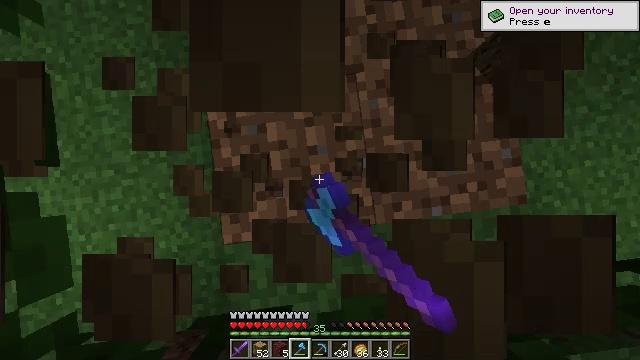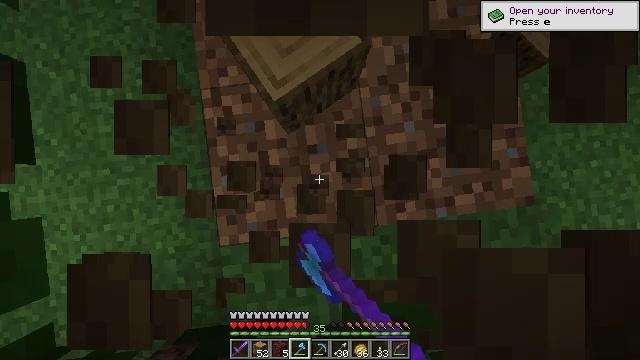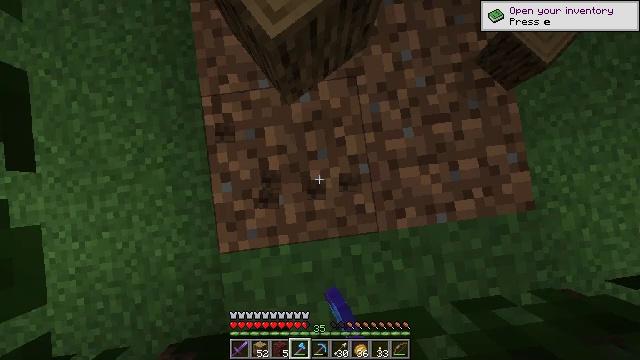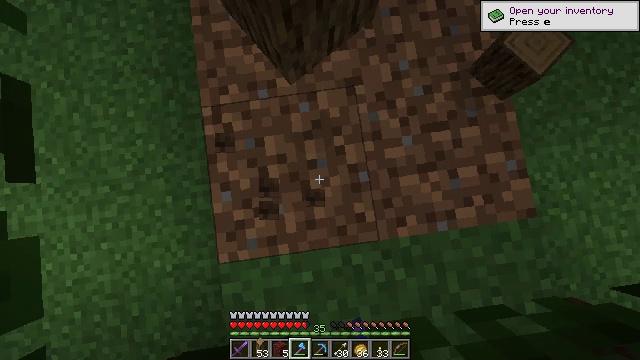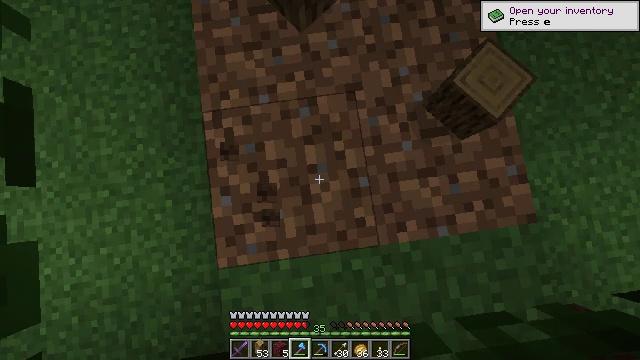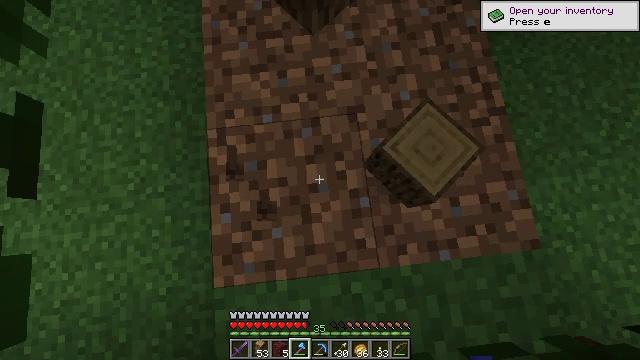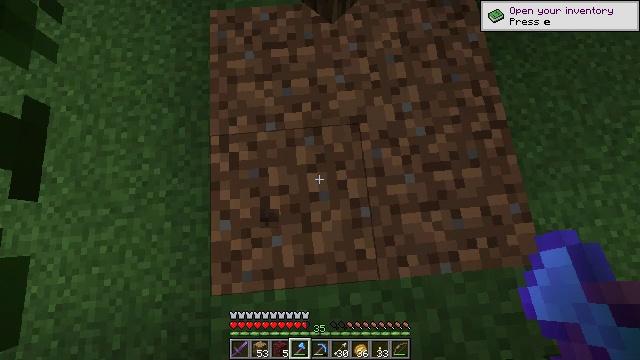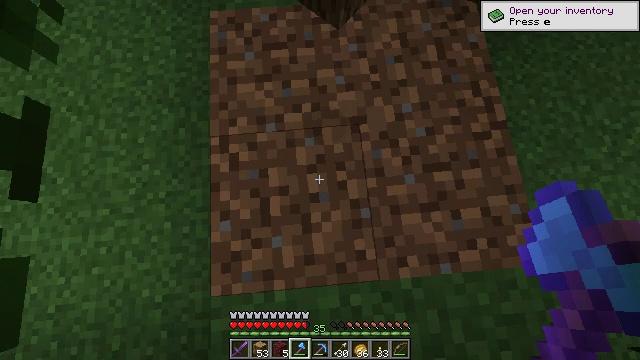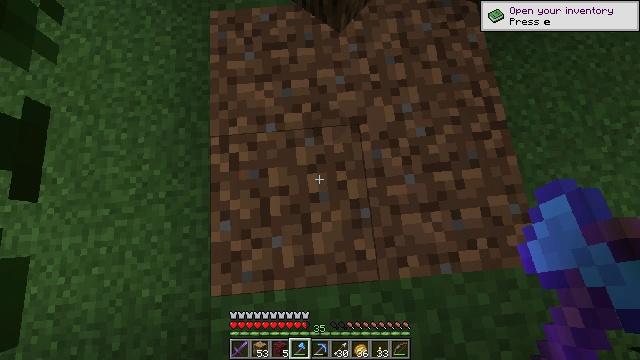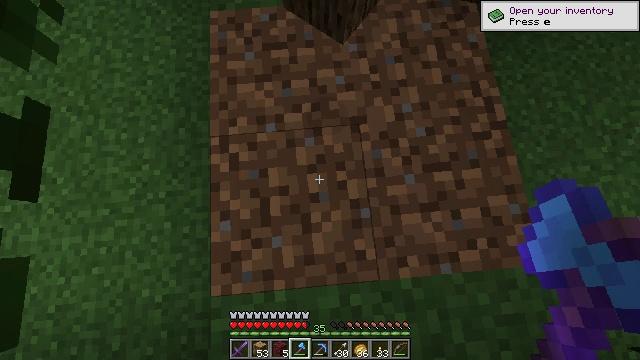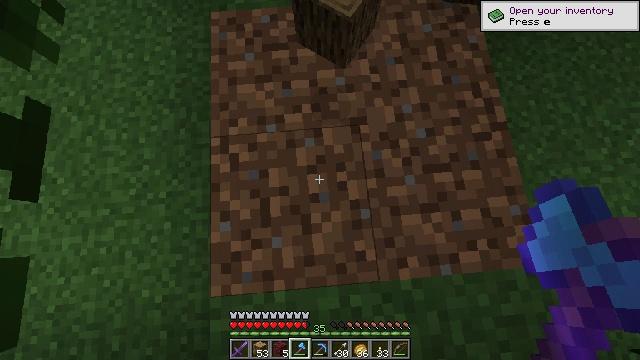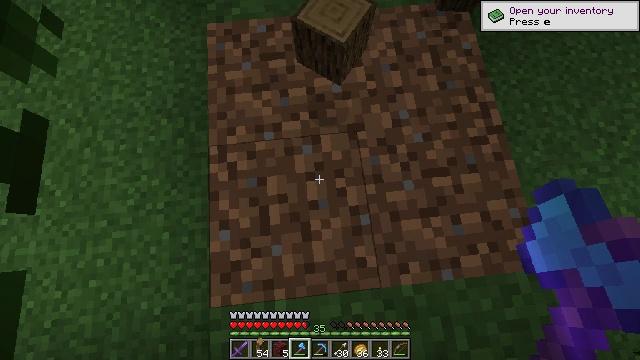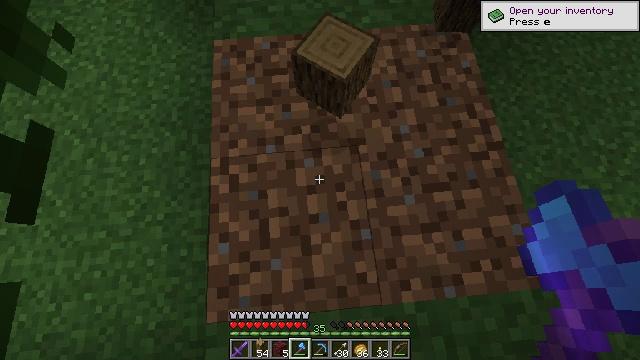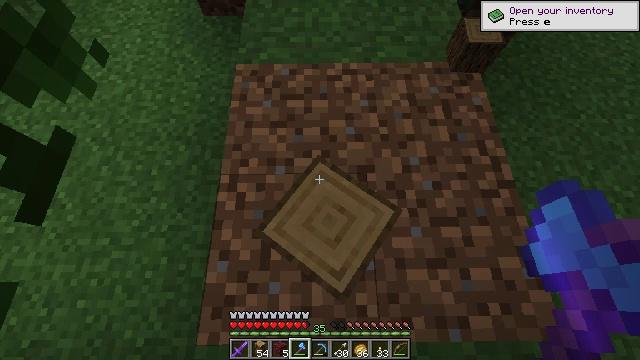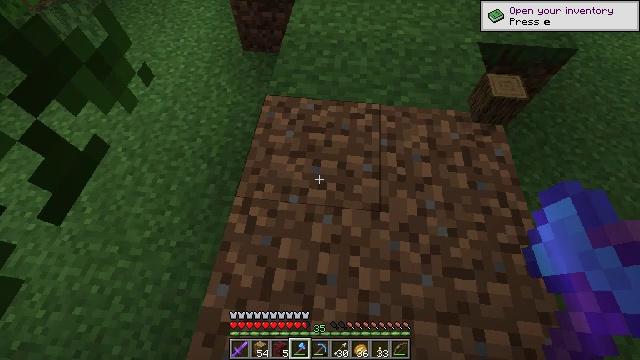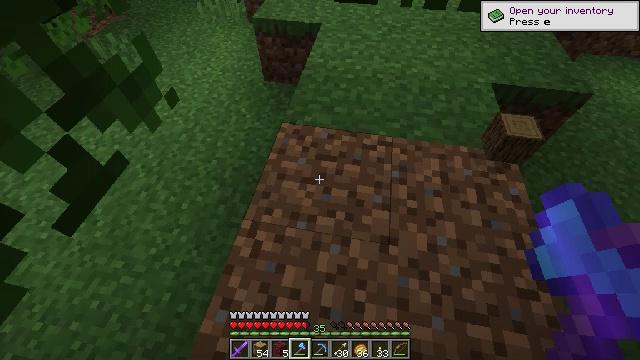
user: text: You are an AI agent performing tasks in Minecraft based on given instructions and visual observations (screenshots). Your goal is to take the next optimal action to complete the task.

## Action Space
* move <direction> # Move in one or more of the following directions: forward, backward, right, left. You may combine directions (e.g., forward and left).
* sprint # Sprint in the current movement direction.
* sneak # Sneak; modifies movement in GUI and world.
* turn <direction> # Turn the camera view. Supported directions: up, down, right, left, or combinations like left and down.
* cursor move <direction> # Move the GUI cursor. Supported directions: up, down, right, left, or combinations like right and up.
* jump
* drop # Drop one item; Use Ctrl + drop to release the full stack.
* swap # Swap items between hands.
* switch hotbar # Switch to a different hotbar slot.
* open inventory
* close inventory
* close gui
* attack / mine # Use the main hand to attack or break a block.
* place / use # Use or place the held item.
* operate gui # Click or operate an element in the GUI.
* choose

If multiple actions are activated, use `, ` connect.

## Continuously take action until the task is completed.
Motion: motion action
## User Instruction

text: Cut down the tree and harvest oak logs.
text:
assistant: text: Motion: attack / mine
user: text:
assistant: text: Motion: turn up
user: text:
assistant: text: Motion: turn up
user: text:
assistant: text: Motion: turn up
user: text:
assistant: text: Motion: turn left and up
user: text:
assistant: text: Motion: turn left and up
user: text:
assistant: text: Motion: no_op
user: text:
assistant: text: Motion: no_op
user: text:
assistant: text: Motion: no_op
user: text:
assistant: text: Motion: no_op
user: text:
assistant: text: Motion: turn right and up
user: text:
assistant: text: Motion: turn up
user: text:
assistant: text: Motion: turn left and up
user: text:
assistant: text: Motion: turn left and up
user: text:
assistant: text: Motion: turn left and up
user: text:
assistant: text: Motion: turn left and up
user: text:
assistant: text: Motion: move forward, turn left and up
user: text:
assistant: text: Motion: move forward and move right, turn left
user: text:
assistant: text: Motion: move forward and move right, turn left and up
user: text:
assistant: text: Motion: move forward and move right, turn left and up
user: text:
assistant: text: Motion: move forward and move right, turn left and up
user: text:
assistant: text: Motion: move forward and move right, turn left and up
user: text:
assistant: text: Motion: move forward and move right, turn left
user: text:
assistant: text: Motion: move forward
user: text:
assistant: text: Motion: turn right and down
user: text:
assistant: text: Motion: turn right and down
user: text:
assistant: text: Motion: turn right and down
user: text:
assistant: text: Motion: turn right and down
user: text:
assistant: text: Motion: turn right and down
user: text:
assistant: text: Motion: turn right